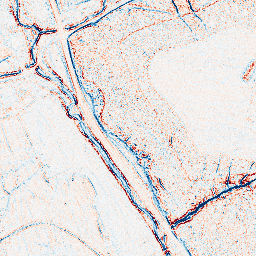
Category: edge_preserving
Decomposition family: bilateral
Decomposition parameters: d: 5
sigma_color: 50
sigma_space: 25
Upsampling method: quintic
Upsampling parameters: scale: 4
Upsampling scale: 4